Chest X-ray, AP view. Patient: 60 years old, sex M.
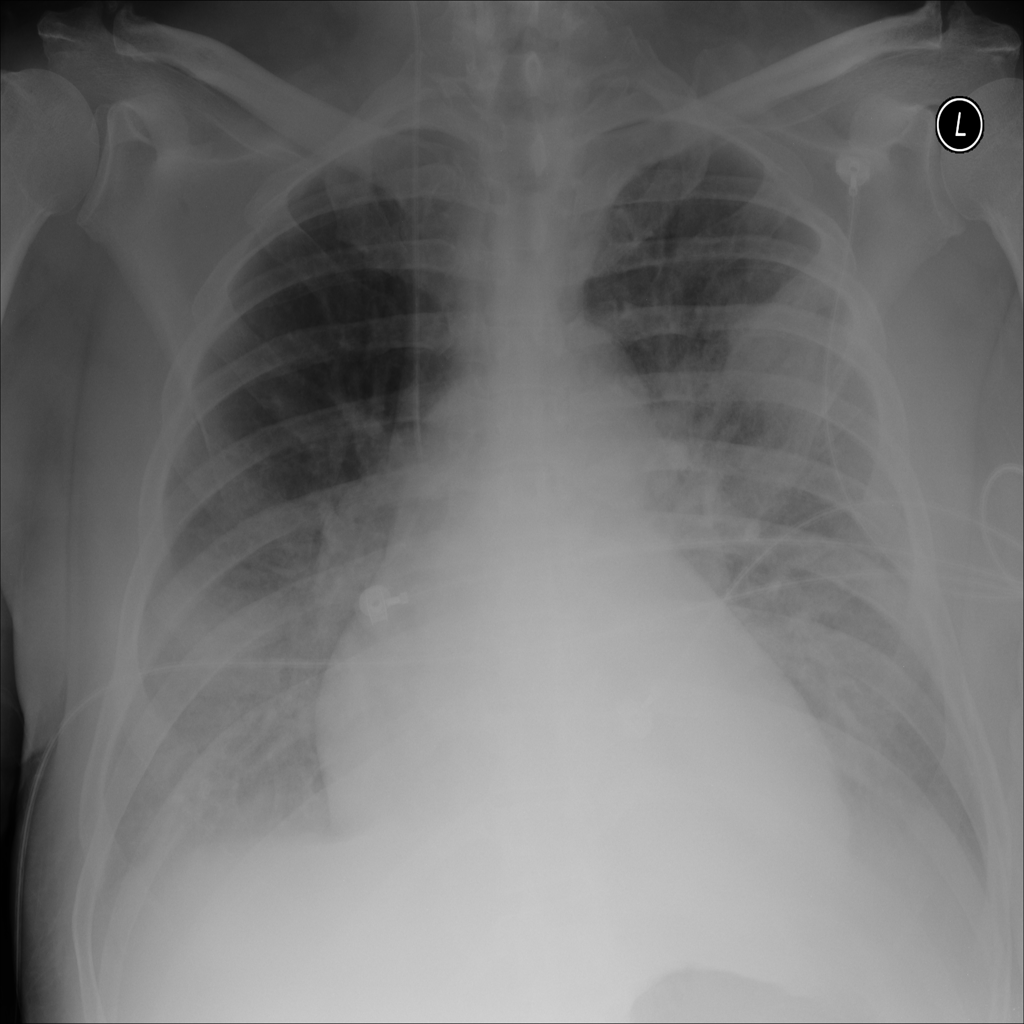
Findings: Atelectasis, Effusion, Infiltration, Pneumonia